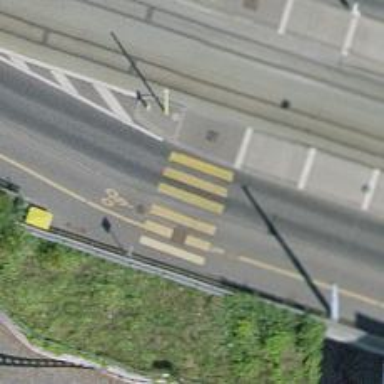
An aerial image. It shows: Asphalt footway with marked crossing.